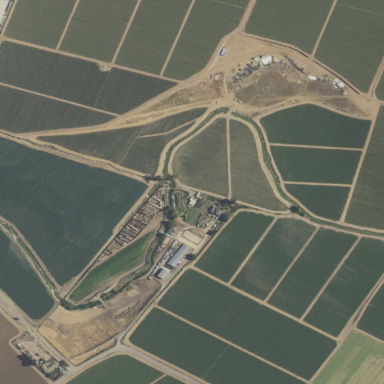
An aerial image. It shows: Farmyard area.